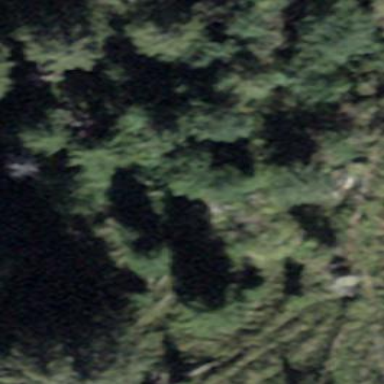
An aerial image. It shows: Forest area.